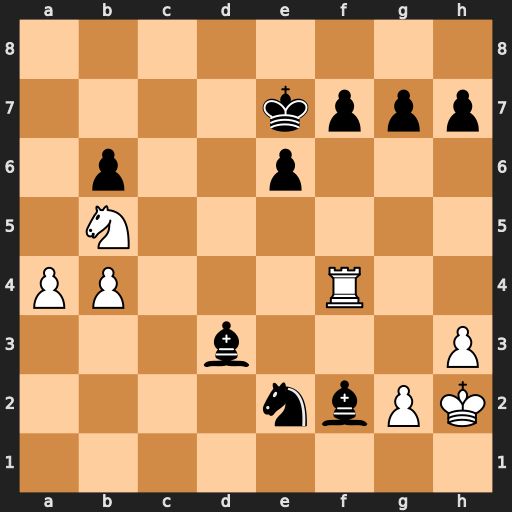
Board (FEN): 8/4kppp/1p2p3/1N6/PP3R2/3b3P/4nbPK/8
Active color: w
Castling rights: -
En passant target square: -
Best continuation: Rxf2 Bxb5 axb5